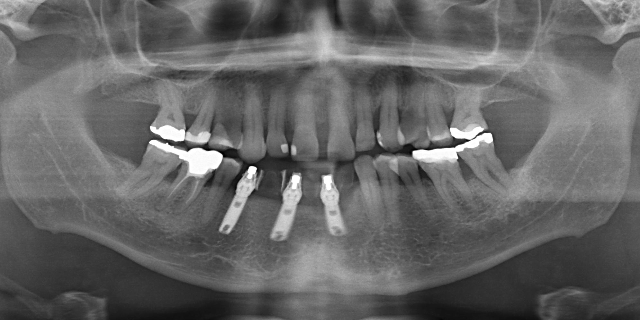
adult